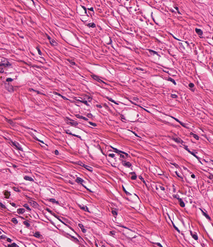
Tumor epithelial tissue: no
Tumor-associated stroma tissue: yes
Normal tissue: no